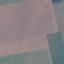
Land use / land cover class: AnnualCrop